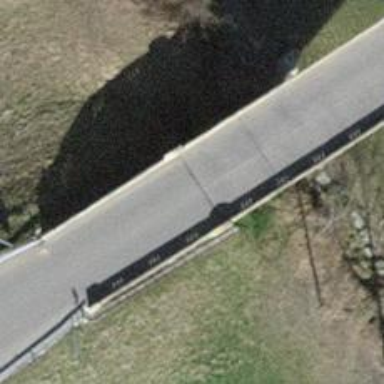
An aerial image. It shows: Tertiary road passing over bridge.